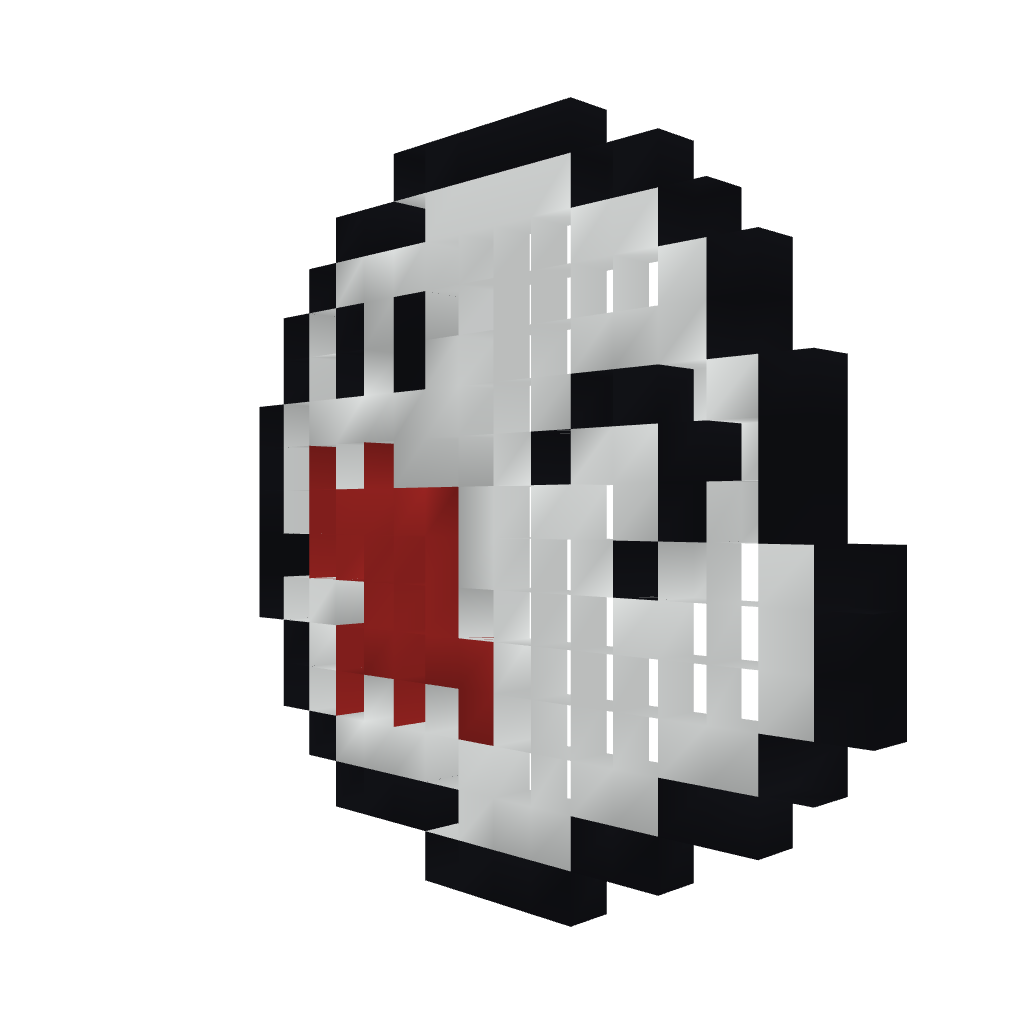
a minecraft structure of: BuuHuu! 8-Bit Style